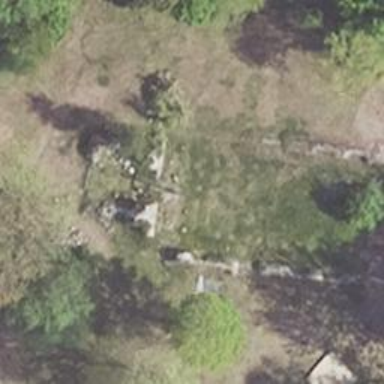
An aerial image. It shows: Wayside cross with historic significance.